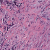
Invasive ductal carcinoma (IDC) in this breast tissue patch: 1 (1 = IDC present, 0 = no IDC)